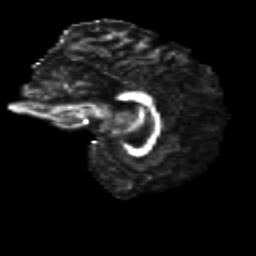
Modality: FA
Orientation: sagittal
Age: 24
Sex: female
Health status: healthy
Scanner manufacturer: siemens
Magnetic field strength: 3 T
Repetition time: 8.6 s
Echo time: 0.095 s